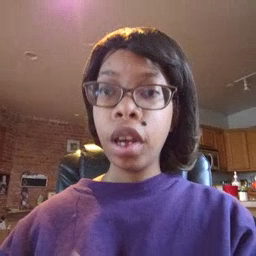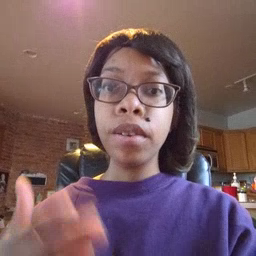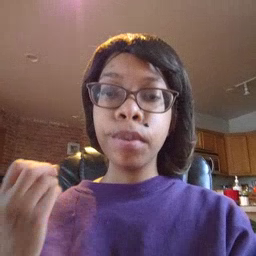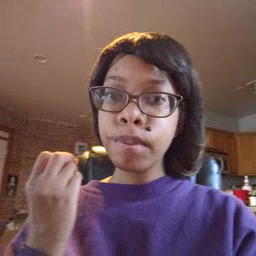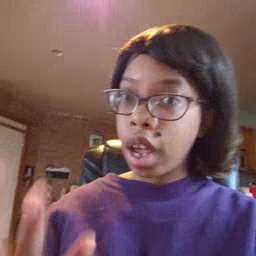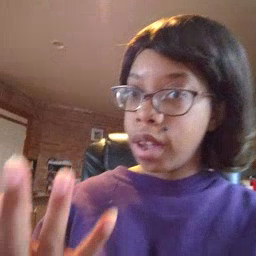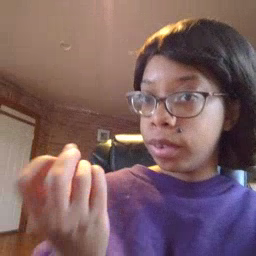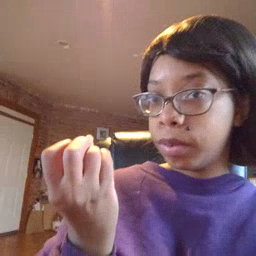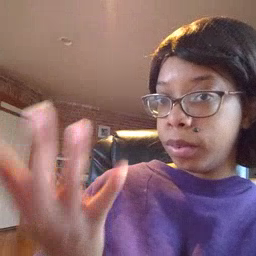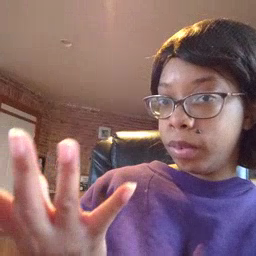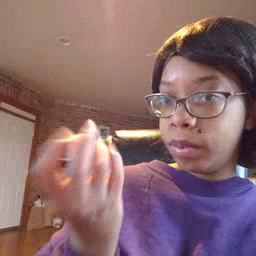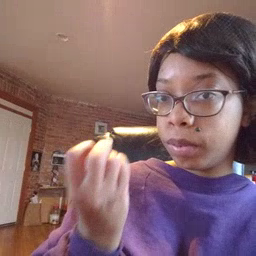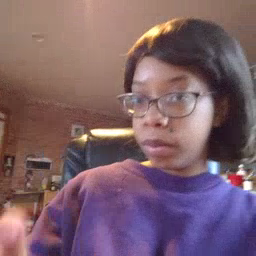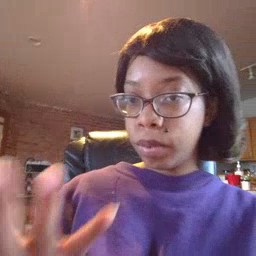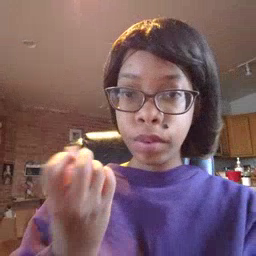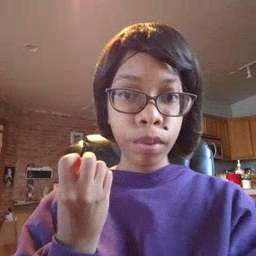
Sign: many